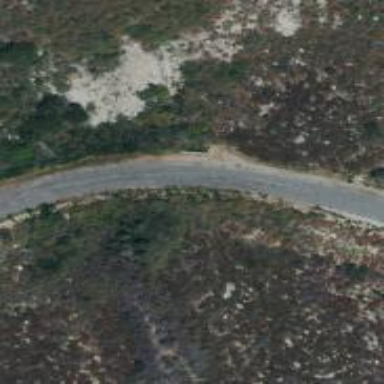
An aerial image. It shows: Unclassified road with grade 1 track type.